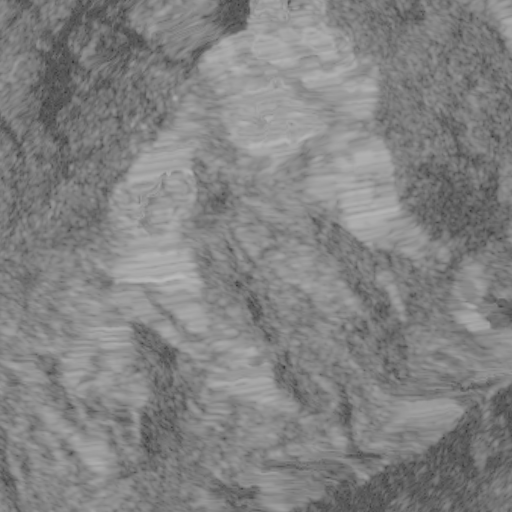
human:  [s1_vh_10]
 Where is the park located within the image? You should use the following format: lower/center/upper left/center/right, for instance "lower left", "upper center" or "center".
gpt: The park is located in the upper left of the image.
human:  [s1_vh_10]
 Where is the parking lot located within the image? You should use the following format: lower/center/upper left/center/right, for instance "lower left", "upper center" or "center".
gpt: The parking lot is located in the center left of the image.
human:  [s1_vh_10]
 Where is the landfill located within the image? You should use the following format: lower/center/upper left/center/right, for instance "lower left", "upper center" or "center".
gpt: There is no landfill in the image.

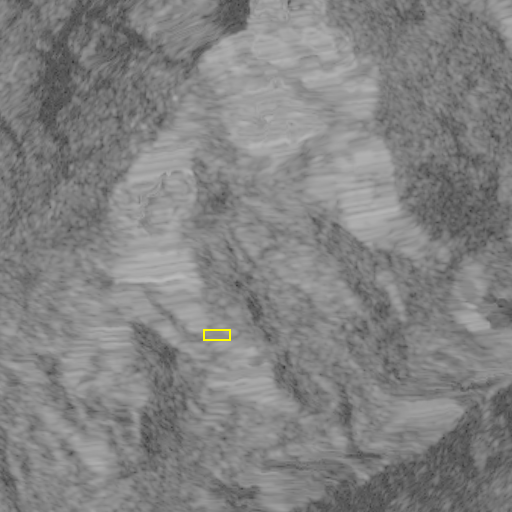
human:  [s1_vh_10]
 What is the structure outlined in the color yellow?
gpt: The structure outlined in yellow is a quarry.
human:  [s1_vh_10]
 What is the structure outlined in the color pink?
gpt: There is no pink outline.